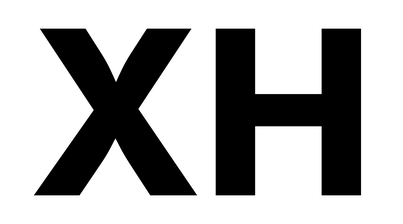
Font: Inter_ExtraBold